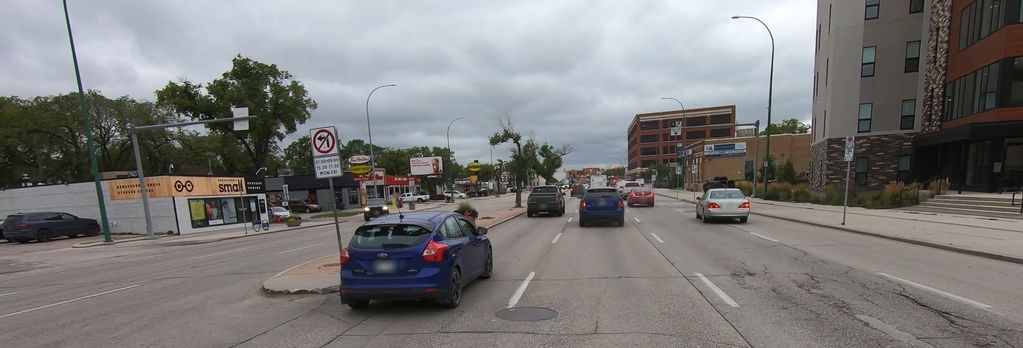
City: winnipeg